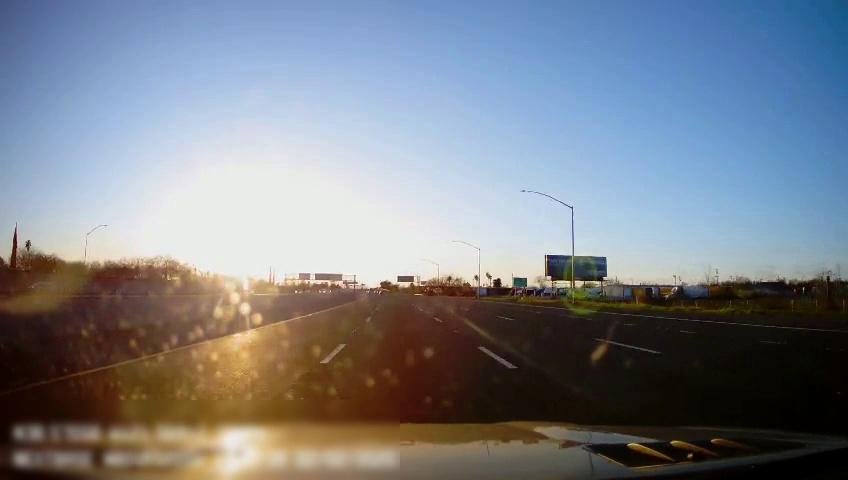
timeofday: Day
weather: Sunny
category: Drivable Space
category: Vehicles | SUV
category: Lanes | Alternate Lane
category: Lanes | Current Lane
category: Lanes | Current Lane
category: Lanes | Current Lane
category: Lanes | Alternate Lane
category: Lanes | Alternate Lane
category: Traffic | Signs
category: Traffic | Signs